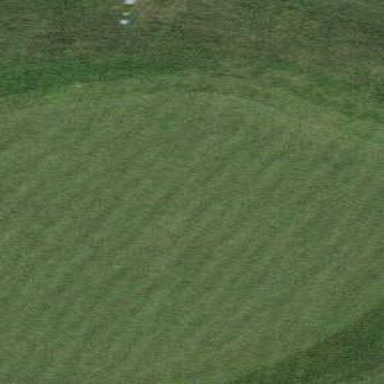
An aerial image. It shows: Golf green located on pitch. It is golf sport area.